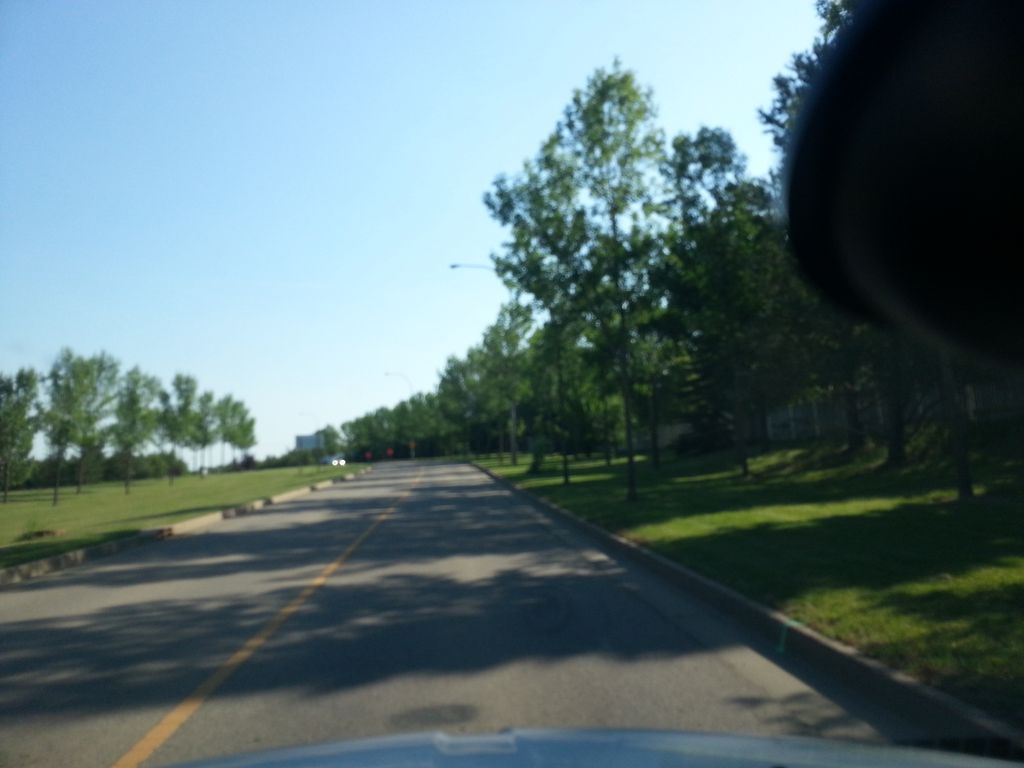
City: edmonton